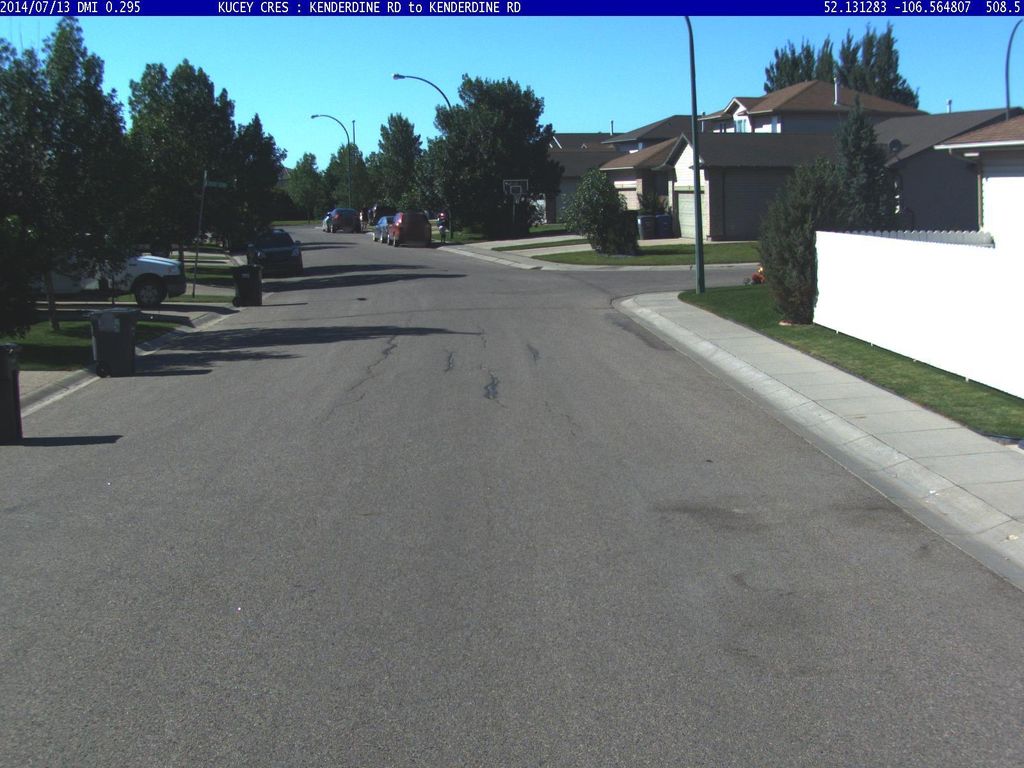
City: saskatoon